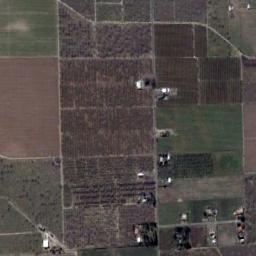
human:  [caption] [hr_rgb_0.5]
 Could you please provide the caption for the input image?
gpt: There are some light green and bare rectangular farmland .

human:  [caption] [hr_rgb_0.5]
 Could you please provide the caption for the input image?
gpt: Many neatly arranged dark green, light green, Purple and brown mixed-sized rectangular farm fields .

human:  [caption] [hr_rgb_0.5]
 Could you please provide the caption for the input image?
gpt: Some rectangular farmlands of different colors and sizes are arranged in neat rows and some houses are surrounded by these farmlands .

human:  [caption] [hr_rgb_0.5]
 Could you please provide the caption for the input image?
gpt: There are many crops in rectangular farmlands .

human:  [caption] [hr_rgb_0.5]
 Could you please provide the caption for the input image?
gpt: There are some brown rectangular farmlands and green ones .